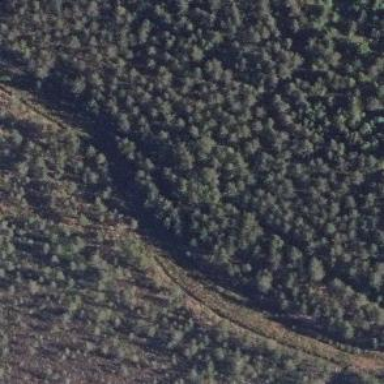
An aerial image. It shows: Forest area.